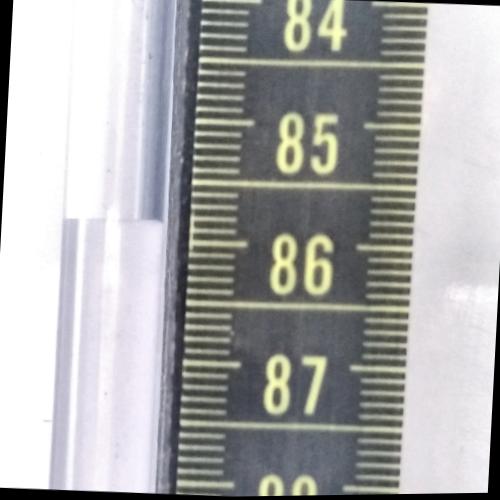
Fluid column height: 85.8 cm